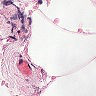
Metastatic tissue present: no